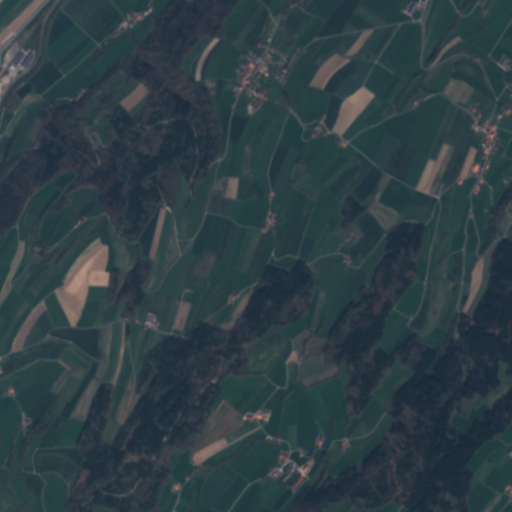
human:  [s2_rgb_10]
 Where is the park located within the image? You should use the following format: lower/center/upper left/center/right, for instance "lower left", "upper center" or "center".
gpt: The park is located in the center right of the image.
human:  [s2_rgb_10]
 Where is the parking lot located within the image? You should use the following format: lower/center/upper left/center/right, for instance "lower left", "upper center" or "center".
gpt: The parking lot is located in the upper right of the image.
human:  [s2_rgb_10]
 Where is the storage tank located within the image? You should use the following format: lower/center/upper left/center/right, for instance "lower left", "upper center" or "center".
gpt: The storage tank is located in the upper right of the image.
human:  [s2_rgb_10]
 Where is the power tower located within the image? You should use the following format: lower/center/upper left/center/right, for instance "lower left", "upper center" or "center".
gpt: There is no power tower in the image.